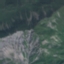
Land use / land cover: HerbaceousVegetation